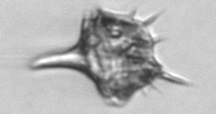
Label: Amylax